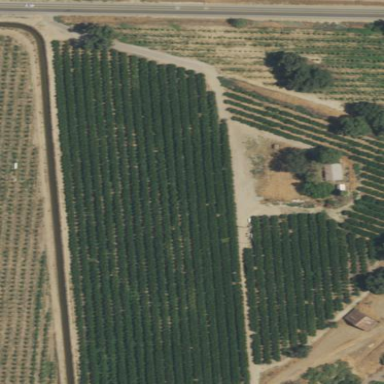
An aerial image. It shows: Vineyard where grapes are grown.